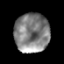
Tissue: prostate
Cell type: T cells
Senescence score: 0.2928
Nuclear area (px): 1338
Mean DAPI intensity: 130.649